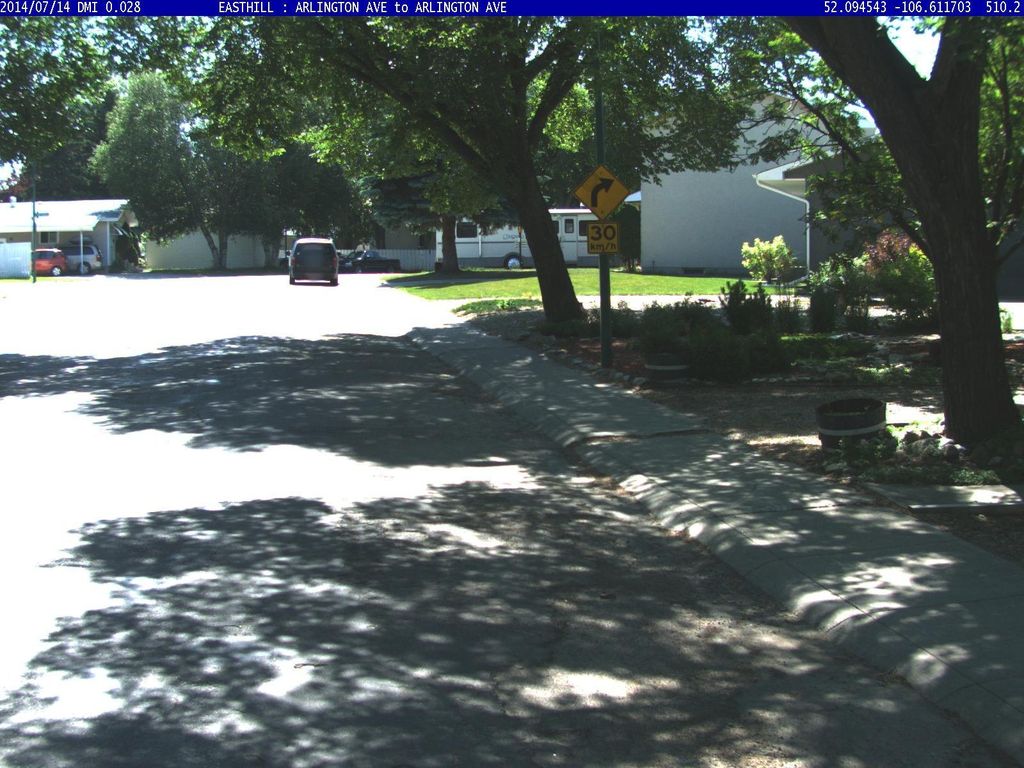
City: saskatoon